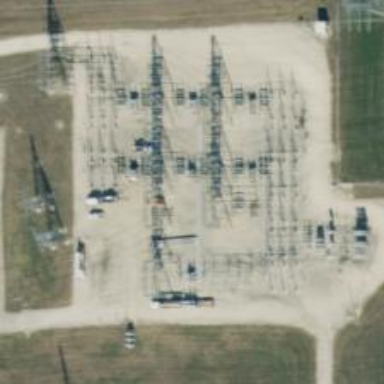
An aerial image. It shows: Switch for power supply.